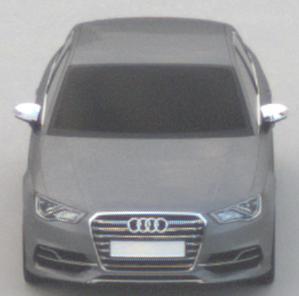
Make: Audi
Model: S3
Detailed model: 8V
Model produced from: 2013
Model produced until: 2020
Doors: 4
Color: gray
Road condition: dry road
Daytime: morning or afternoon
Contrast: low contrast